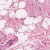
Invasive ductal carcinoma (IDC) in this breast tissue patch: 1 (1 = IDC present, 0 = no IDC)